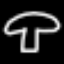
Label: mushroom